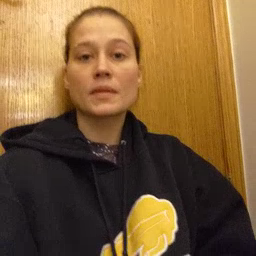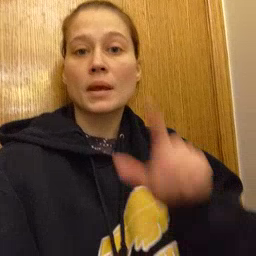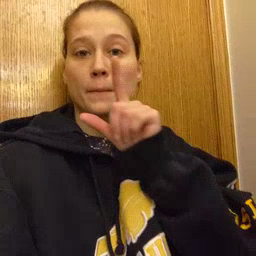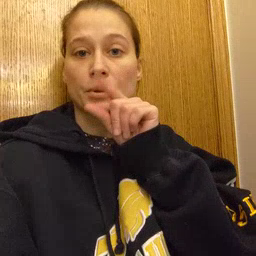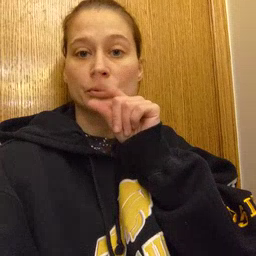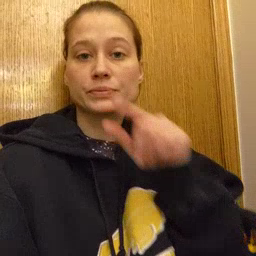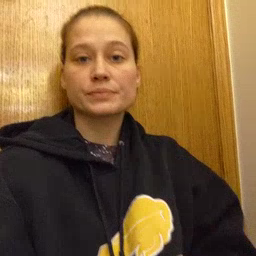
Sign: bird